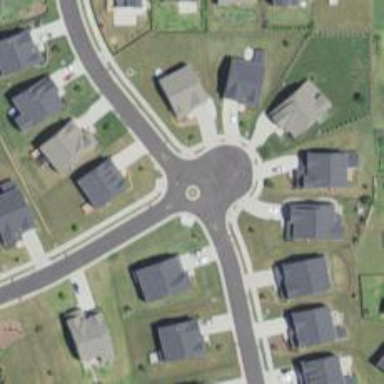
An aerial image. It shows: Mini roundabout on the road.